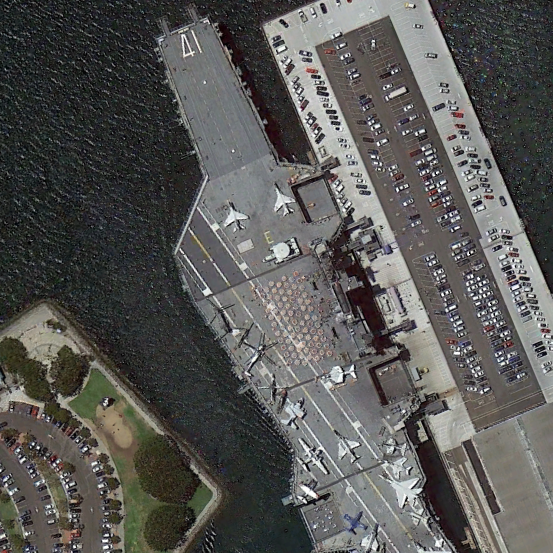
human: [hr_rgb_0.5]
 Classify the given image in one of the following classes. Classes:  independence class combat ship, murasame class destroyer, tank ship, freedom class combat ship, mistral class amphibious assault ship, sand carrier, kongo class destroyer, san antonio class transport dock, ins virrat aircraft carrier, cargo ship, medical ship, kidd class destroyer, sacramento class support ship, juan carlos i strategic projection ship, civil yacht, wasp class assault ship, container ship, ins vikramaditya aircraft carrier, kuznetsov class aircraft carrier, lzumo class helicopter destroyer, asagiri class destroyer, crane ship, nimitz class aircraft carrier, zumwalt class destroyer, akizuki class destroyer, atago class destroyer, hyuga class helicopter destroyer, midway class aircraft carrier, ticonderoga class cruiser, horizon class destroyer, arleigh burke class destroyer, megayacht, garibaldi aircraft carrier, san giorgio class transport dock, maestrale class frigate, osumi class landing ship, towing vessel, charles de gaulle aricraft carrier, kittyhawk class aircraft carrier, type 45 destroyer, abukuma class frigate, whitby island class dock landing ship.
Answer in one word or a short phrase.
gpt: Midway class aircraft carrier